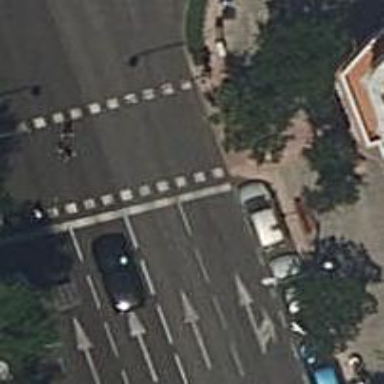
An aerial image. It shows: Road crossing with traffic signals.